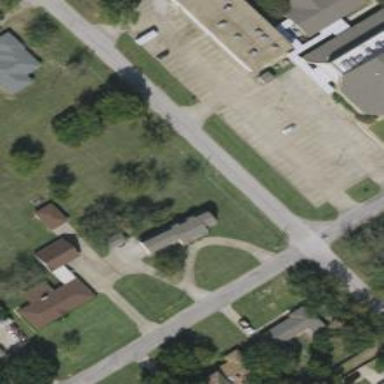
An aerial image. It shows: Paved parking area.